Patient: sex M, age 53
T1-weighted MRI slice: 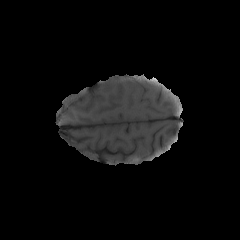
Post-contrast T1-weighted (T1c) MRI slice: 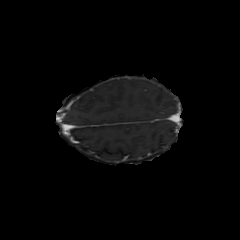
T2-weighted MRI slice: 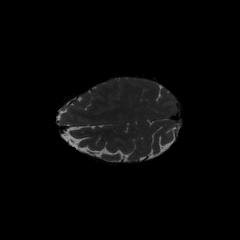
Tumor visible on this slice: no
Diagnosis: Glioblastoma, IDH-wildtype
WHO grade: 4